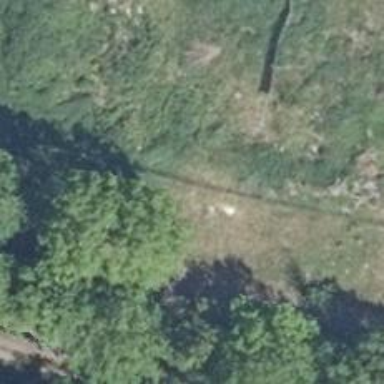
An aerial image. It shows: Abandoned historic railway with one track on embankment.